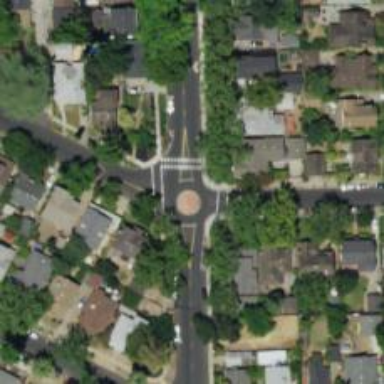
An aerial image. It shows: Mini roundabout on the road.